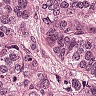
Metastatic tissue present: yes